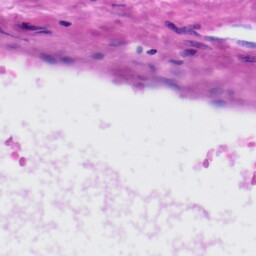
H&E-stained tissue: Liver